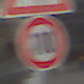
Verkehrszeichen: Geschwindigkeit110
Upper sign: KurveLinks
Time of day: SunriseSunset
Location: Outdoor (Urban)
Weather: PartlyCloudy
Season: NotSpecified
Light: Natural